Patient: sex F, age 66
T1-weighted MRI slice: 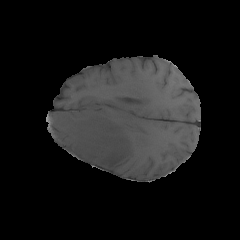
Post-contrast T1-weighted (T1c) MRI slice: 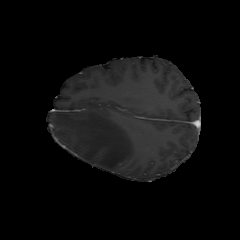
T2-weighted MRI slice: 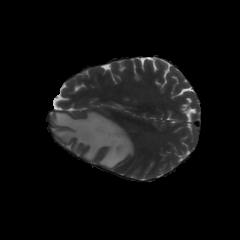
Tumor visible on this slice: yes
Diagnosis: Glioblastoma, IDH-wildtype
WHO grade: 4